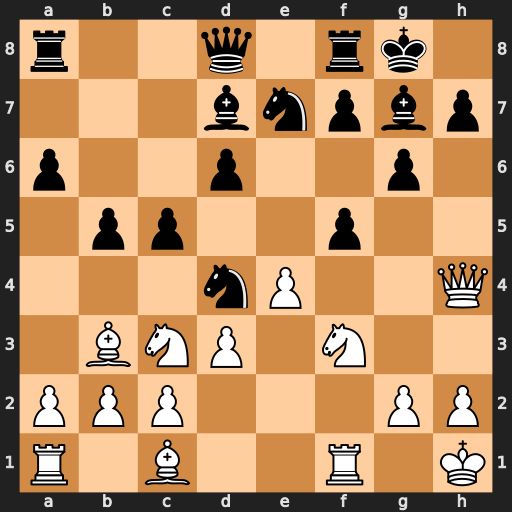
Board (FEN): r2q1rk1/3bnpbp/p2p2p1/1pp2p2/3nP2Q/1BNP1N2/PPP3PP/R1B2R1K
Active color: w
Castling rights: -
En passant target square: -
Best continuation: Bg5 Nxb3 Bxe7